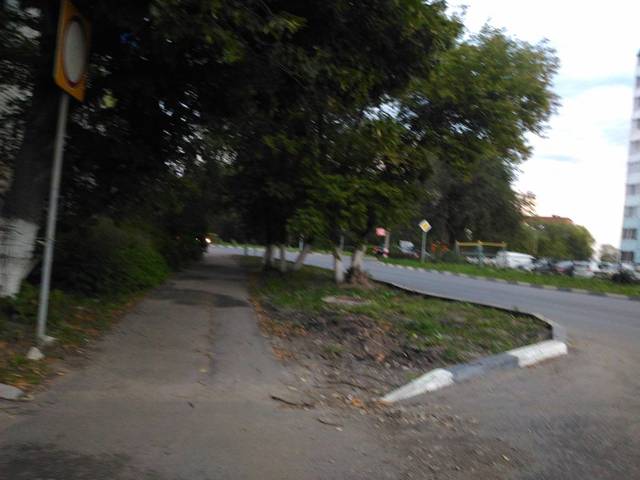
Region: Russia
Coordinates: 54.277, 48.343